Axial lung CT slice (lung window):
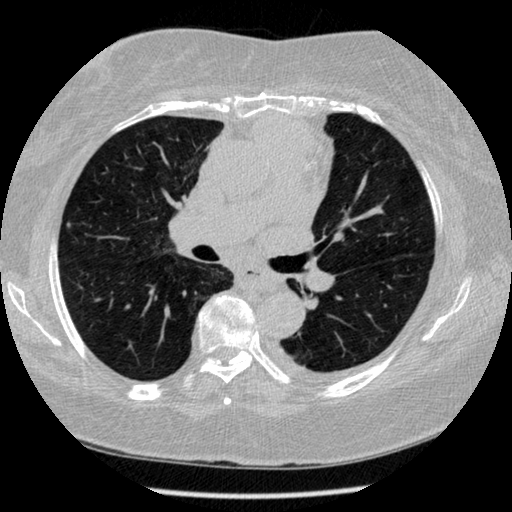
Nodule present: no